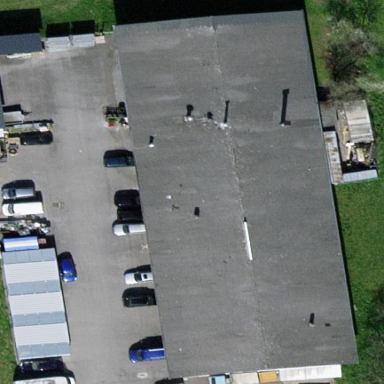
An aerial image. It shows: Warehouse building.